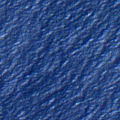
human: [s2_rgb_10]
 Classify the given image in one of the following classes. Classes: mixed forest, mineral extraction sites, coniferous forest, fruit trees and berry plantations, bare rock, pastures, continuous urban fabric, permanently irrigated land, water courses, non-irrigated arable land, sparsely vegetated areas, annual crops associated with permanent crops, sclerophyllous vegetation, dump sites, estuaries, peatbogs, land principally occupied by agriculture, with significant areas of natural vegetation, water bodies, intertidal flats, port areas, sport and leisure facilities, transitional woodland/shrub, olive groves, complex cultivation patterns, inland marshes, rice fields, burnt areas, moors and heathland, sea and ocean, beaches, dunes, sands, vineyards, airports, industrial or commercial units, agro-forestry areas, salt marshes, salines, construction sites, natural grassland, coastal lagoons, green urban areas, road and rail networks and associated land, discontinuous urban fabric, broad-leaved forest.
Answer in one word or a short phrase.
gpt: sea and ocean